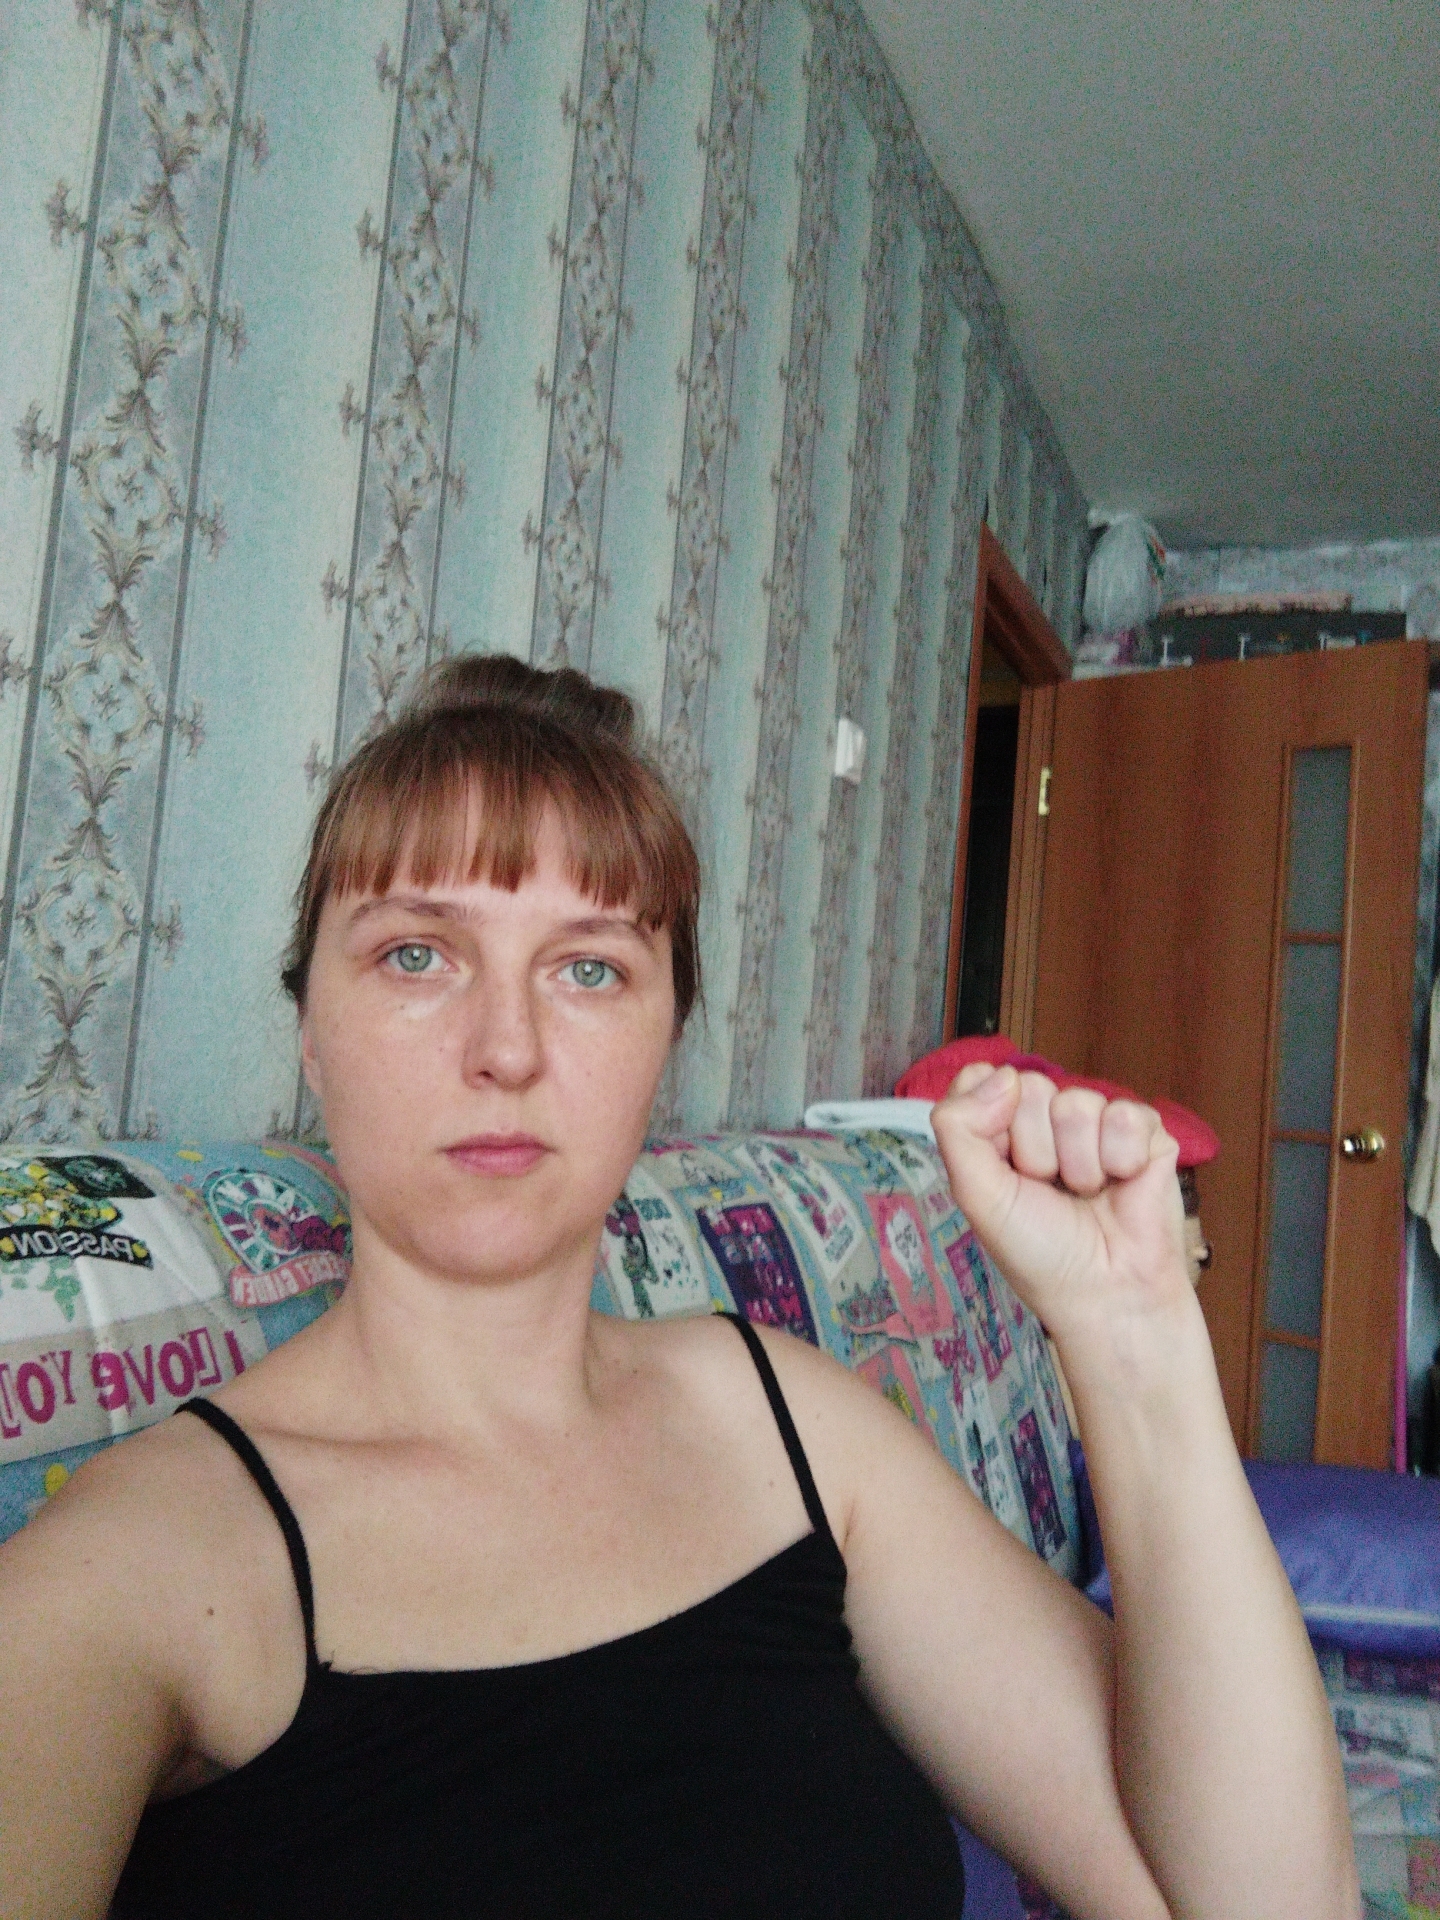
Label: noise